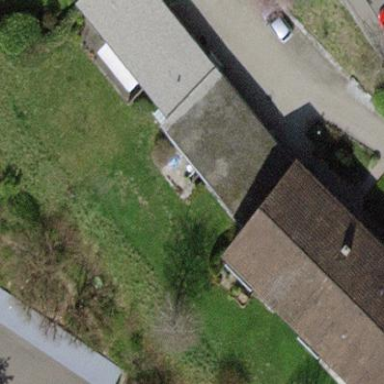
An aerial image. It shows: Group of garages.